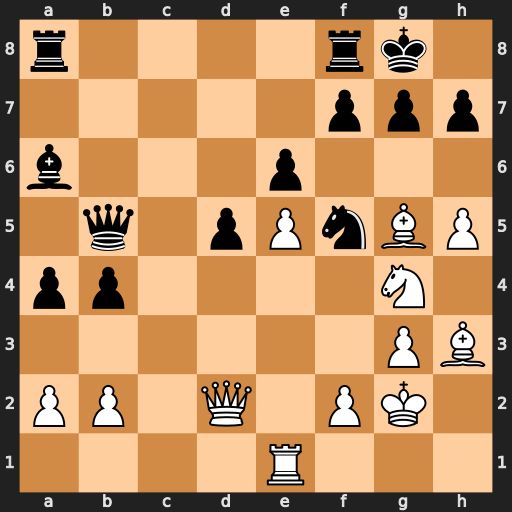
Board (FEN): r4rk1/5ppp/b3p3/1q1pPnBP/pp4N1/6PB/PP1Q1PK1/4R3
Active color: w
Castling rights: -
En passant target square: -
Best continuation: Nf6+ Kh8 Bxf5